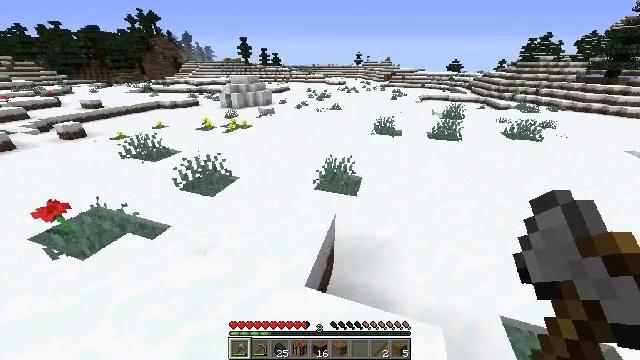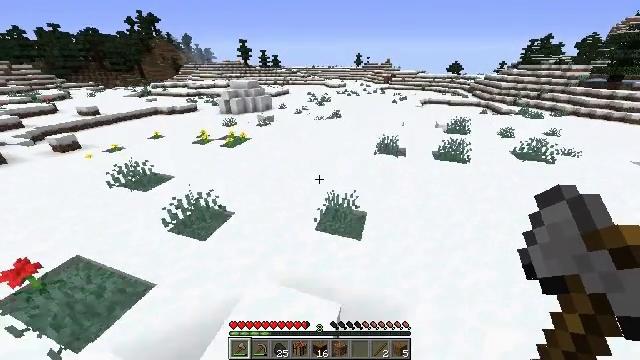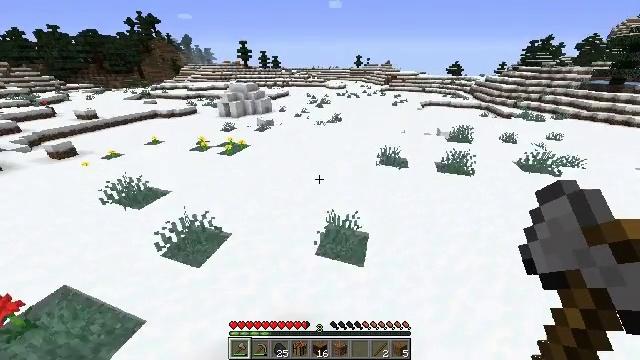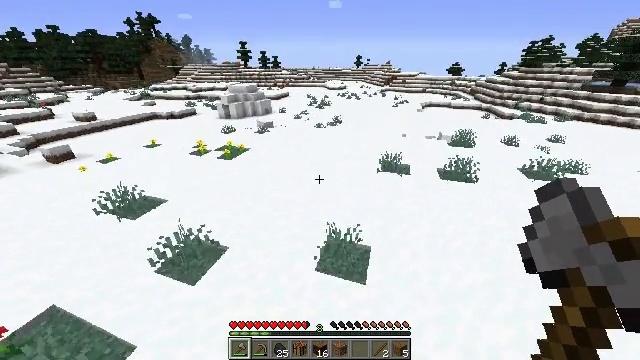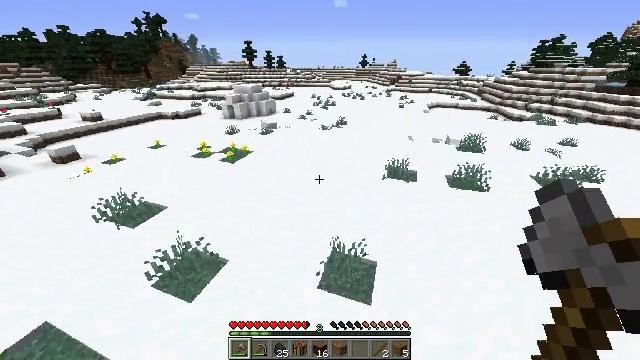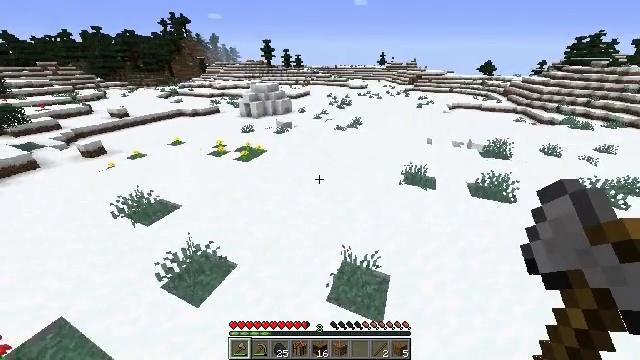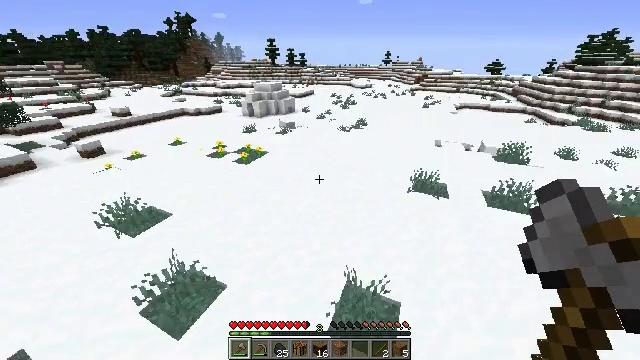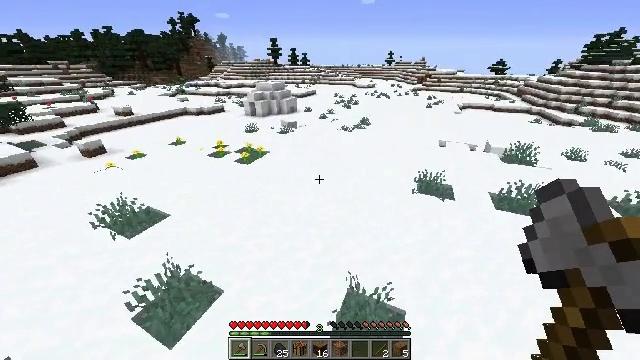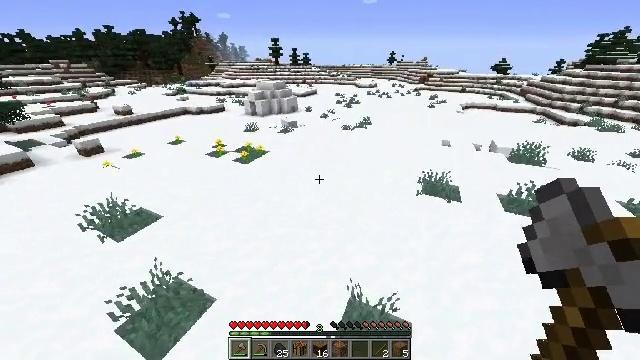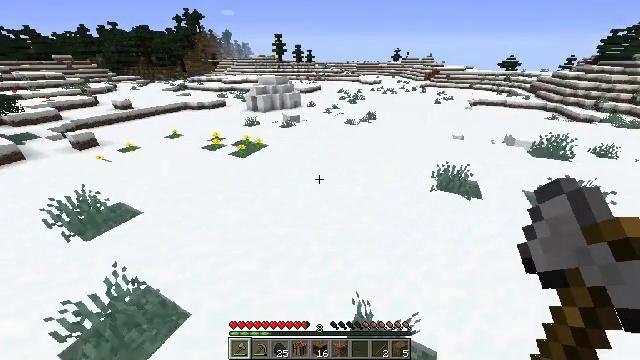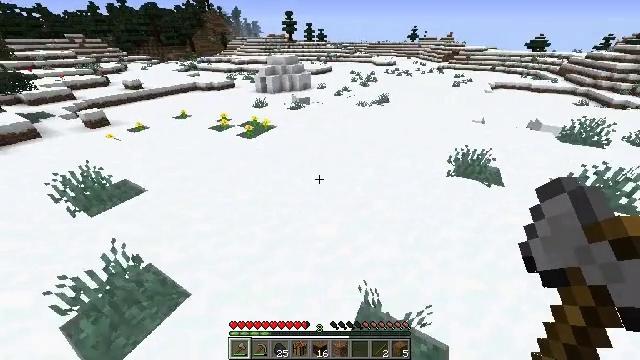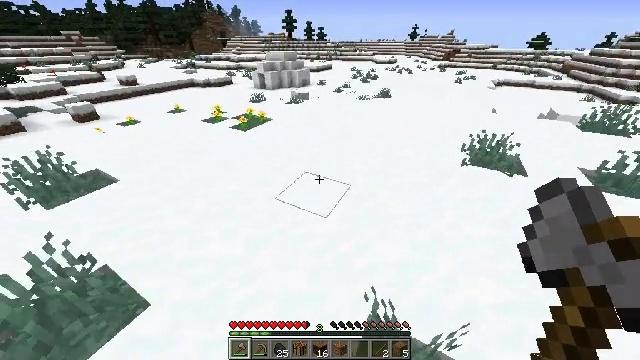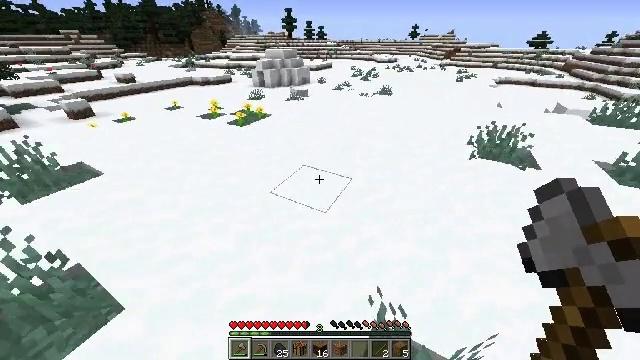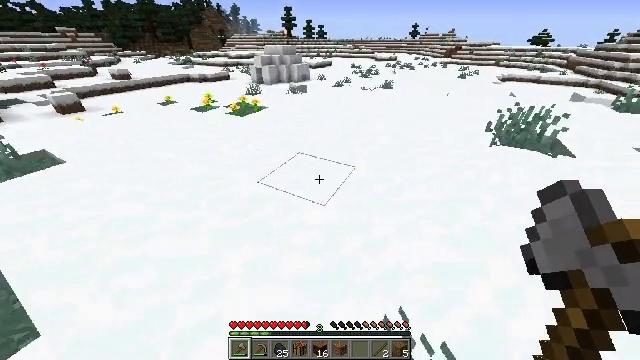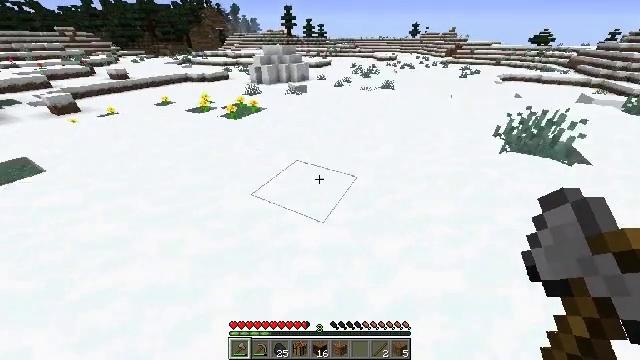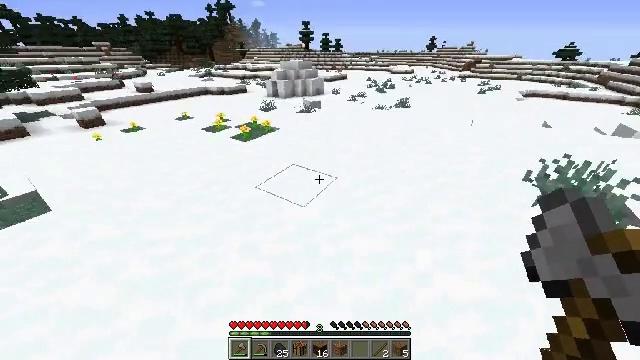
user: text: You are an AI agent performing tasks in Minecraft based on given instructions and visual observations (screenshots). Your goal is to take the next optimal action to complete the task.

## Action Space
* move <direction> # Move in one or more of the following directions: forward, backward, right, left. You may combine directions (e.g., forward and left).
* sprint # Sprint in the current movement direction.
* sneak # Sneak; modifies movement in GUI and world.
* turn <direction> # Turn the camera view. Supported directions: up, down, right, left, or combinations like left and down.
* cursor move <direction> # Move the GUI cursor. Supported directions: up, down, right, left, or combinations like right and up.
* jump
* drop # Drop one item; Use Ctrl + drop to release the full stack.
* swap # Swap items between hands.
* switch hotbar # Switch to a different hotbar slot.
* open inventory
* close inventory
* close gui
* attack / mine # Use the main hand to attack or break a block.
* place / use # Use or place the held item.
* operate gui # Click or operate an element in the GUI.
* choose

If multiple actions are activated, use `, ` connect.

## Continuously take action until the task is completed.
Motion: motion action
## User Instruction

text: Break the red bed to move it.
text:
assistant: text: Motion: move forward, sprint, jump
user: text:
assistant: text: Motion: move forward, sprint, jump
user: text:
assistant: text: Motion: move forward, sprint, jump
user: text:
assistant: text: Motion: move forward, sprint, turn left, jump
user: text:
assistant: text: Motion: move forward, sprint, turn left, jump
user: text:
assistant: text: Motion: move forward, sprint, turn left, jump
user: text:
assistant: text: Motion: move forward, sprint, jump
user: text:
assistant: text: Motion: move forward, sprint, jump
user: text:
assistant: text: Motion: move forward, sprint, jump
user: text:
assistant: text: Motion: move forward, sprint, turn left and down, jump
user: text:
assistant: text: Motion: move forward, sprint, jump
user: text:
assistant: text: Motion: move forward, sprint, jump
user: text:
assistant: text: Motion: move forward, sprint, jump
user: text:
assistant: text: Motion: move forward, sprint, jump
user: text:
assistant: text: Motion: move forward, sprint, turn left and up, jump
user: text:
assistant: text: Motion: move forward, sprint, turn left and up, jump
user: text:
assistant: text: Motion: move forward, sprint, turn left and up, jump
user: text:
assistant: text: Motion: move forward, sprint, turn left and up, jump
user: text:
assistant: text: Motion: move forward, sprint, turn left and up, jump
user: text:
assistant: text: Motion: move forward, sprint, turn left and up, jump
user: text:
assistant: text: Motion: move forward, sprint, turn left, jump
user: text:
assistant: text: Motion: move forward, sprint, turn left, jump
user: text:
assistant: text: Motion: move forward, sprint, turn left, jump
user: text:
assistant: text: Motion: move forward, sprint, jump
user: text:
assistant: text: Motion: move forward, sprint, jump
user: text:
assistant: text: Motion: move forward, sprint, jump
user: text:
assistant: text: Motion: move forward, sprint, jump
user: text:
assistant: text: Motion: move forward, sprint, jump
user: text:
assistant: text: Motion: move forward, sprint, jump
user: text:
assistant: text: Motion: move forward, sprint, turn right, jump